Current action and preconditions to check: path_clear

Your task: For each precondition in the list above, predict whether it will hold at this action.

Consider the current scene as observed from the mobile robot's camera, and analyze the predicted future states of all dynamic agents (e.g., people, animals, vehicles, or any moving entities) within the NEXT SECOND.

IMPORTANT: Only answer "very likely" if you are absolutely certain—based on strong, clear evidence—that a dynamic agent will violate the precondition in the predicted future state. Do NOT answer "very likely" for unlikely, ambiguous, or low-probability risks.

Ask yourself for each precondition: Is there a high probability, with clear and convincing evidence, that the predicted future states of any dynamic agent will interfere with the predicted future state of the currently executing action within the NEXT SECOND, causing that precondition to fail?

Assess the risk level based on these predictions. Use "likely" or "very likely" if motions create a clear risk of interference.

Use "neutral" or "improbable" if agents are nearby but their predicted paths are clearly diverging or non-conflicting.

Failure Risk Categories: "very improbable", "improbable", "neutral", "likely", "very likely"

Answer Format: Output ONLY the probability_of_failure value from these categories: "very improbable", "improbable", "neutral", "likely", "very likely"

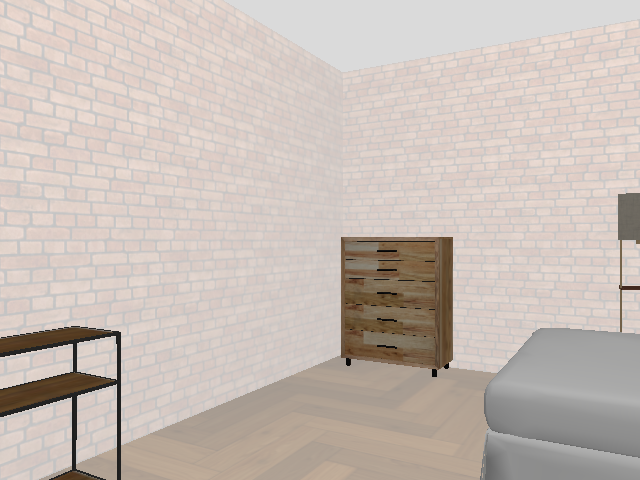

Answer: very improbable